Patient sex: F
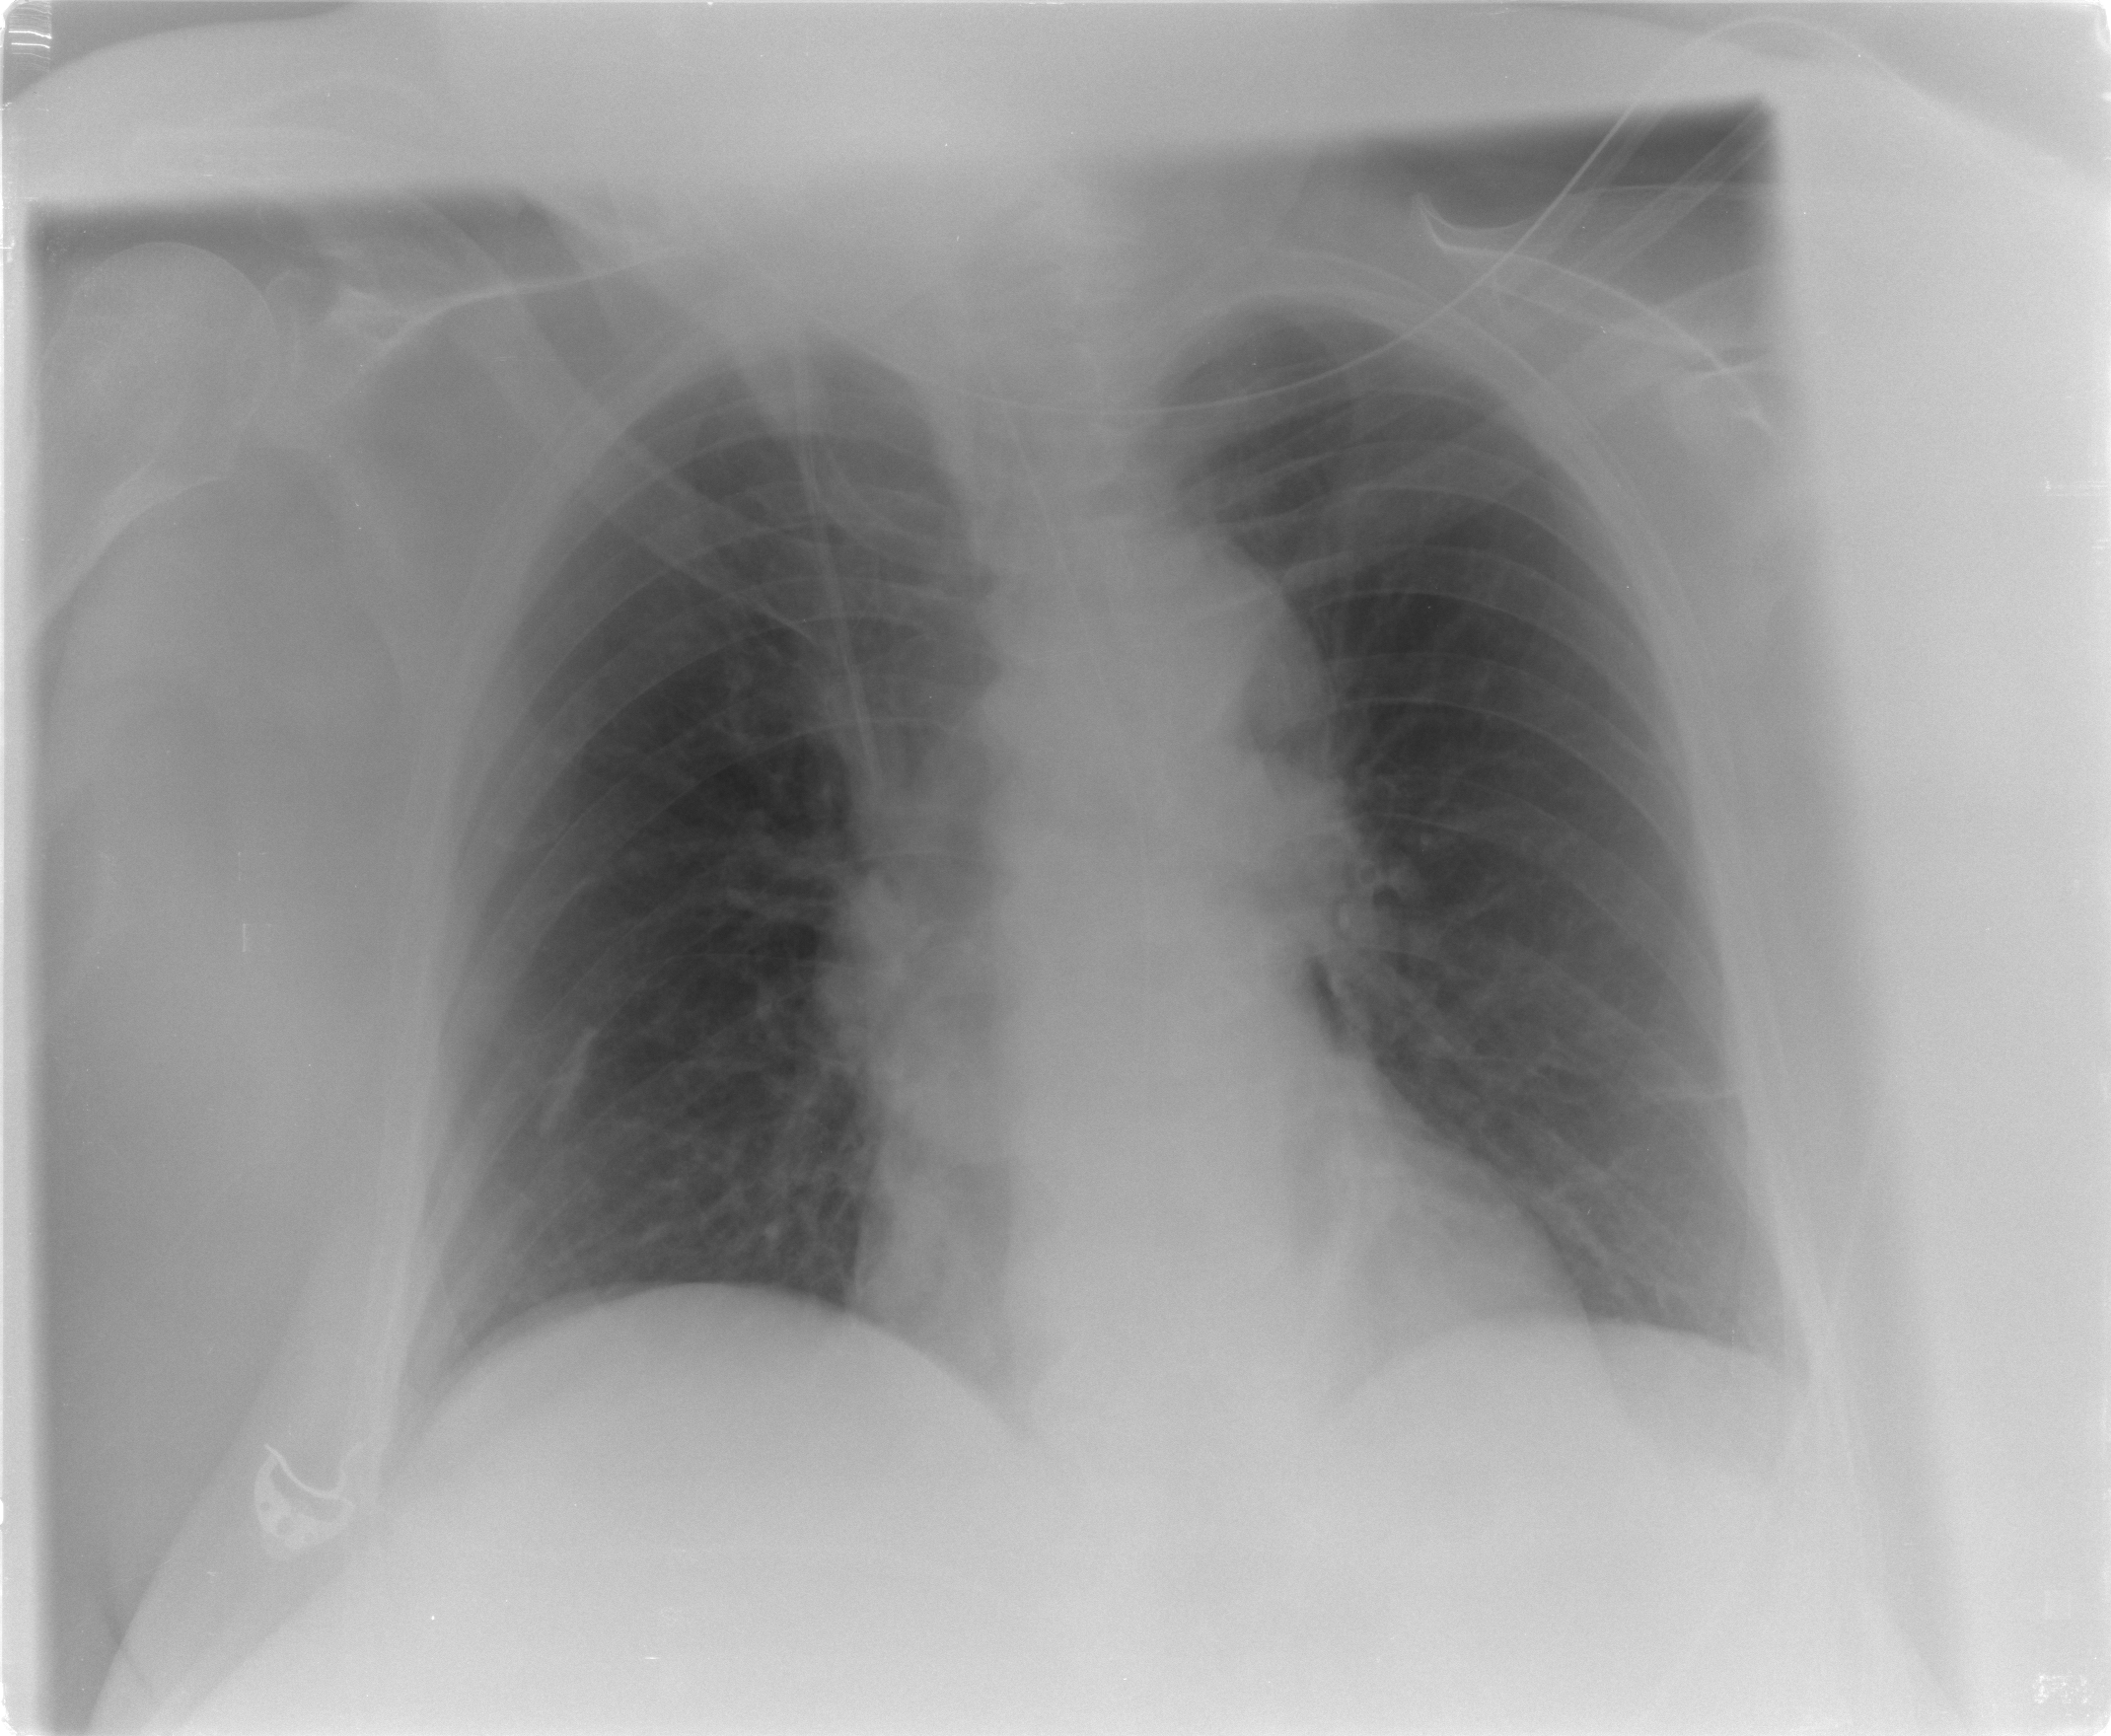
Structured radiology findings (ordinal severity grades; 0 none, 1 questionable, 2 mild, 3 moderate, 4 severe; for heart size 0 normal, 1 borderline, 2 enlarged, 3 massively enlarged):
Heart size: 0
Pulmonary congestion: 0
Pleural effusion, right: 0
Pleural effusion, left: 1
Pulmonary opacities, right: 0
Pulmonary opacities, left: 0
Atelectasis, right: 0
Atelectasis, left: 0